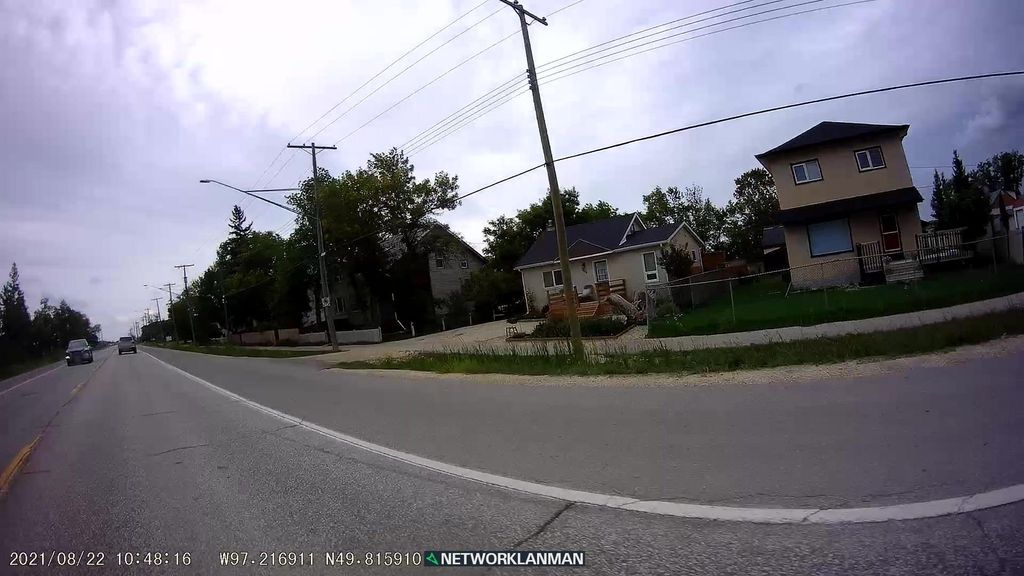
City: winnipeg